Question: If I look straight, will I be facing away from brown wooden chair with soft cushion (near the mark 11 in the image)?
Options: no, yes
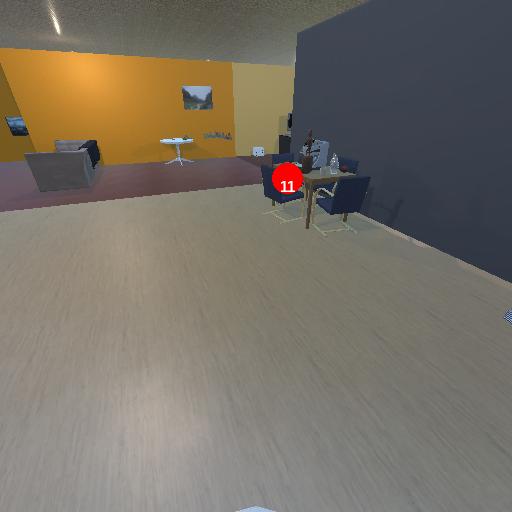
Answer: no